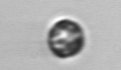
Label: Thalassiosira